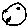
Label: moon